Question: In my project i got following error in Markers. I also set java 1.6 in project facets ,java compliler and buildpath but not solve this error.

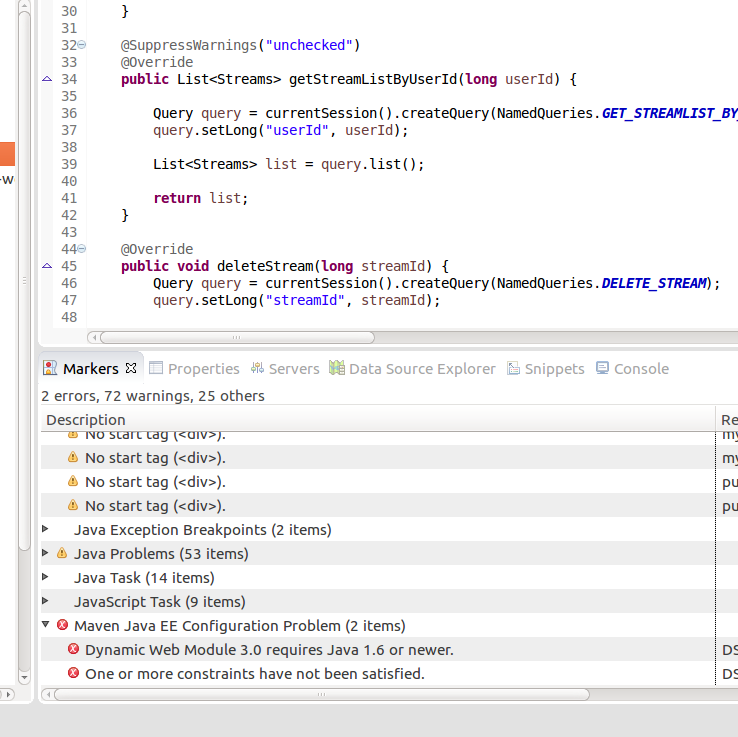
Answer: When I got this error setting java version in pom fixed my problem
In pom.xml you can set java version
you can do this by setting below properties
'''
<maven.compiler.source>1.7</maven.compiler.source>
<maven.compiler.target>1.7</maven.compiler.target>
'''
or by providing version in maven-compiler-plugin.